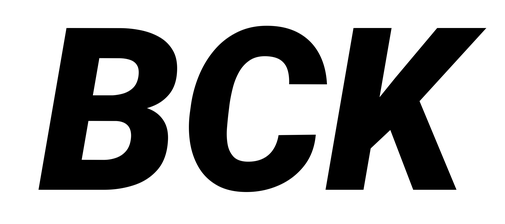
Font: Roboto-Italic_Black_Italic